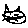
Label: cat